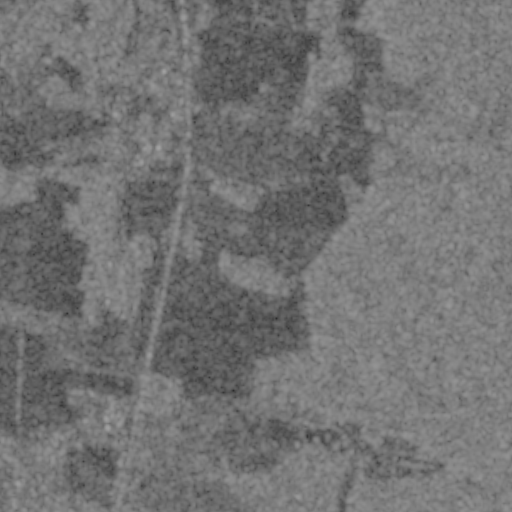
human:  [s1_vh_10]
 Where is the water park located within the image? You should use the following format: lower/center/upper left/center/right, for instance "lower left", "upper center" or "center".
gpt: The water park is located in the lower left of the image.
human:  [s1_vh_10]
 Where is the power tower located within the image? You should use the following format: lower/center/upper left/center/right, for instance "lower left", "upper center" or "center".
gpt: There is no power tower in the image.

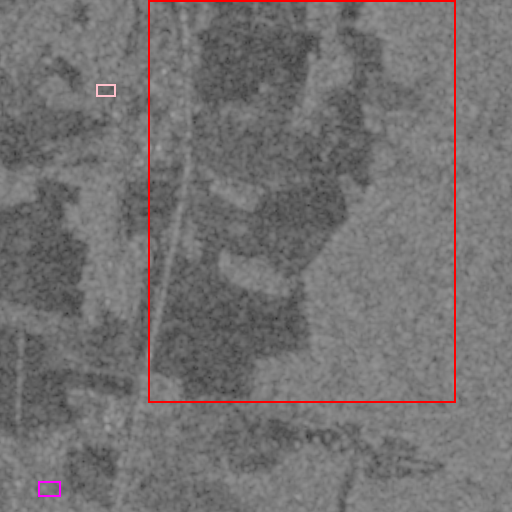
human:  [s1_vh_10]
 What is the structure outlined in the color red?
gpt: The structure outlined in red is a crop field.
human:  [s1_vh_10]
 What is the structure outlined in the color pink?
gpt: The structure outlined in pink is a park.
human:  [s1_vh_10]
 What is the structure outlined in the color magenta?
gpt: The structure outlined in magenta is a water park.
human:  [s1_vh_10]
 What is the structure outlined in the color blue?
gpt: There is no blue outline.